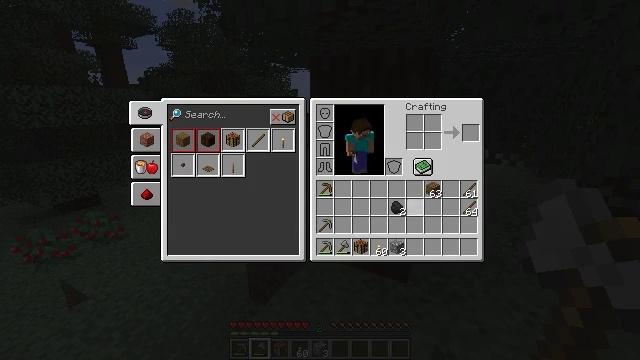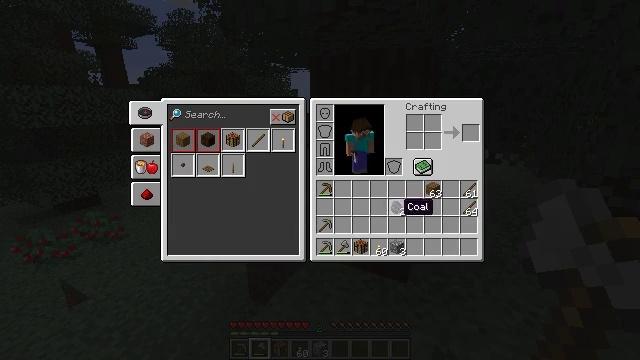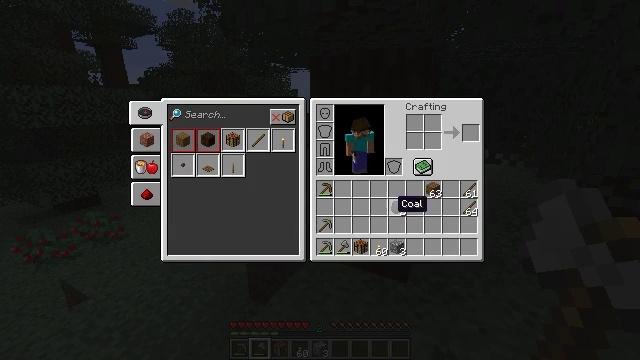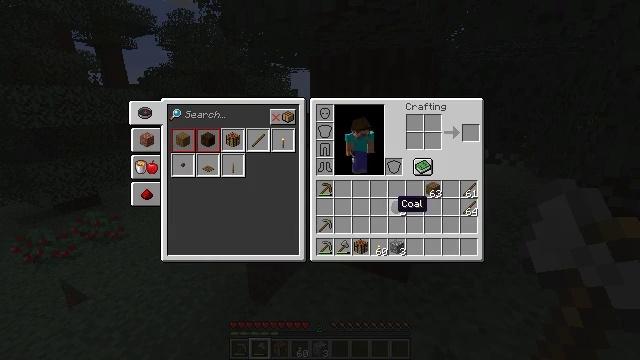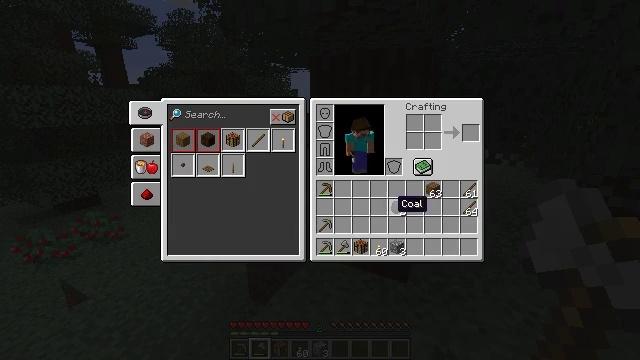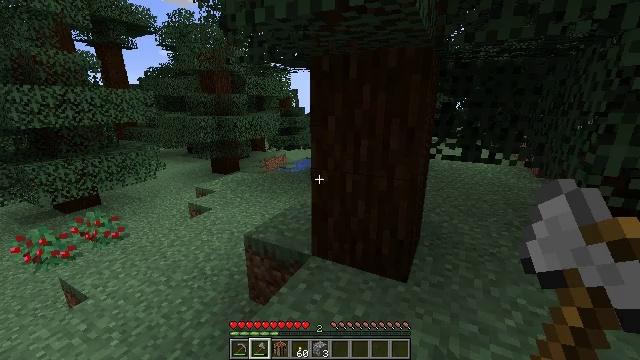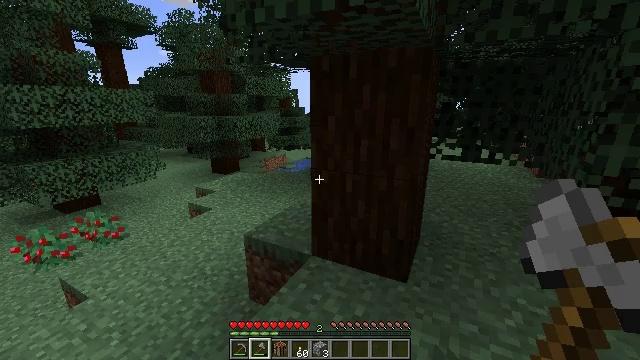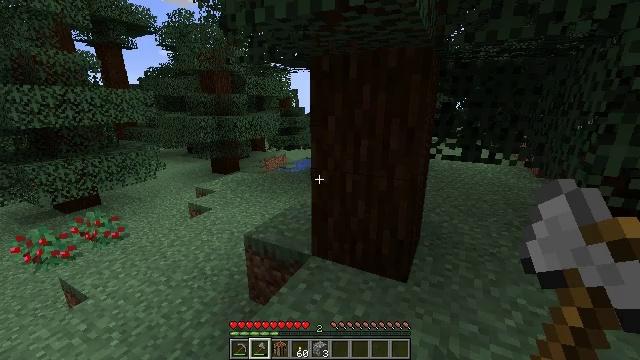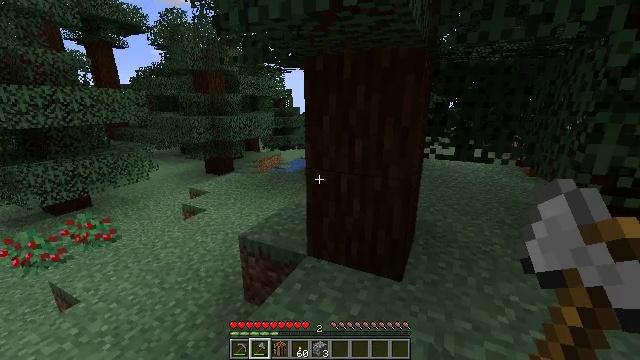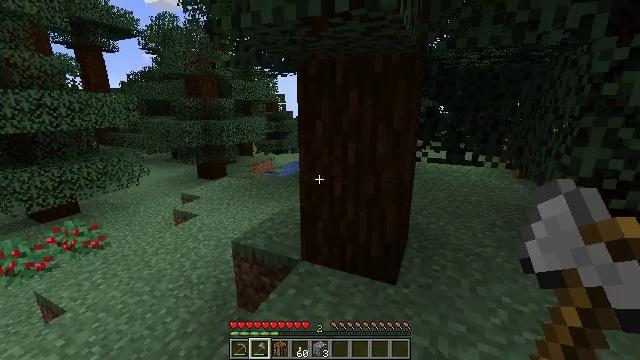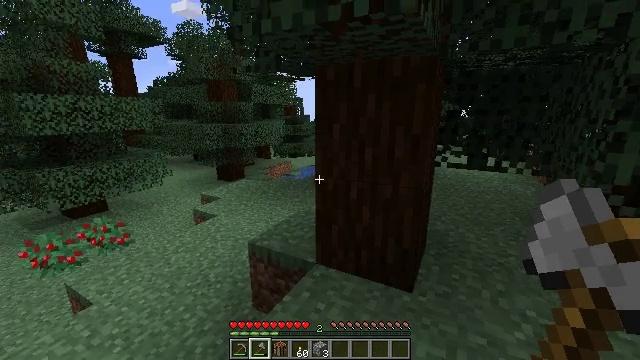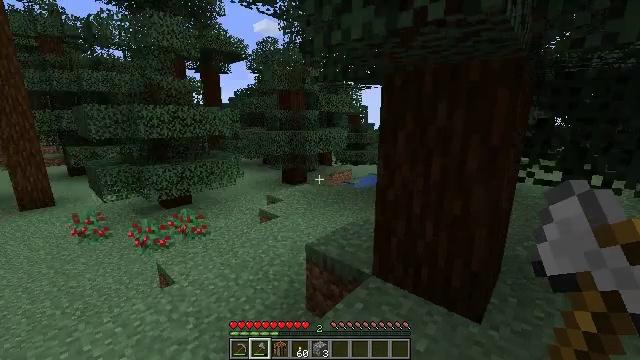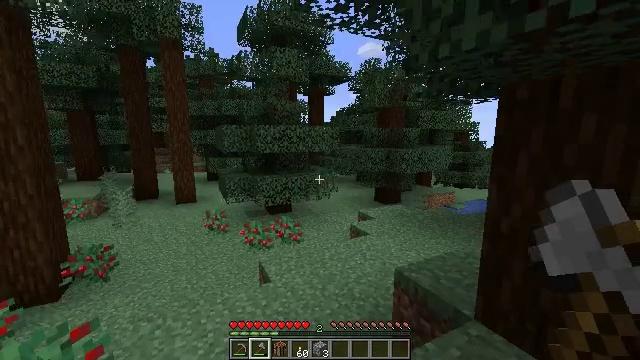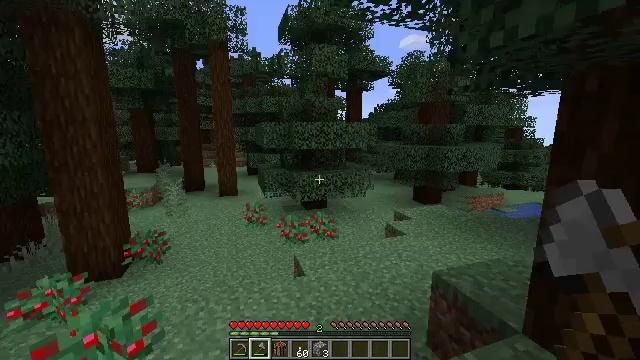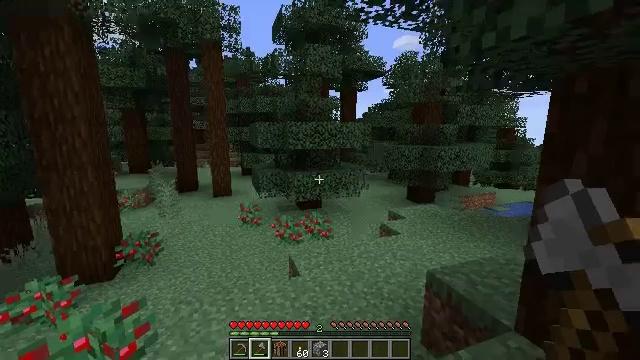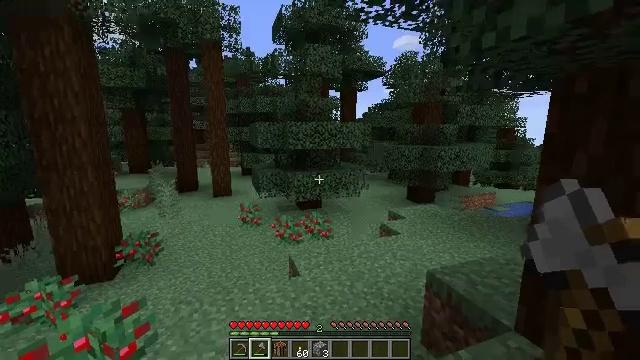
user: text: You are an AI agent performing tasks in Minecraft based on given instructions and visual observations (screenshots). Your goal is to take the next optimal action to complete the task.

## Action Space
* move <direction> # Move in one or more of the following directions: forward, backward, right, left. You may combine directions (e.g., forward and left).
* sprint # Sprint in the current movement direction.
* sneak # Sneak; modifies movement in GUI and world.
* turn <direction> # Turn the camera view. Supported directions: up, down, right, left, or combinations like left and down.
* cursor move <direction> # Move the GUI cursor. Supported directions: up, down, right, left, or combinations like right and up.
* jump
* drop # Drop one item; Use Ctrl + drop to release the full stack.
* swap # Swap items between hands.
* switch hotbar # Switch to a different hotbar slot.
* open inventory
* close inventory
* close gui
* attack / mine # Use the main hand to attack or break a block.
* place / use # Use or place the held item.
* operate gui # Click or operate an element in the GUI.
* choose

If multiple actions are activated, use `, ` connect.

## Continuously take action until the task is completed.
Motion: motion action
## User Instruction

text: Mine the large fern from the ground.
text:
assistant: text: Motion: cursor move left
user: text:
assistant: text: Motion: no_op
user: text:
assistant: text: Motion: no_op
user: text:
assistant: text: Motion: no_op
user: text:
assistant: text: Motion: no_op
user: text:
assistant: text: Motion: close gui
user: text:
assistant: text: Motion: no_op
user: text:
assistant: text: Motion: turn right
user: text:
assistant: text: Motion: turn right
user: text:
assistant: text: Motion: turn left
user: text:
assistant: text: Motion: turn left and up
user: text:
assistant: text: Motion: turn left and up
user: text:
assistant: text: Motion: turn left
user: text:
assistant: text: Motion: turn right
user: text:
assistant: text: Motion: no_op
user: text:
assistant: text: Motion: no_op
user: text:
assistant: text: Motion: no_op
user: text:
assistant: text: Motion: no_op
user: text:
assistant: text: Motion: turn left and down
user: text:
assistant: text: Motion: turn left and down
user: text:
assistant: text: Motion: turn left
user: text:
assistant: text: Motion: turn left and up
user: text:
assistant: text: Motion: turn left and up
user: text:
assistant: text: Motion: no_op
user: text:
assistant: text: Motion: no_op
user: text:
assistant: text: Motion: no_op
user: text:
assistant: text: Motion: turn right
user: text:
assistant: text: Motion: turn right
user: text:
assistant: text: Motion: no_op
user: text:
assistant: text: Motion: turn left